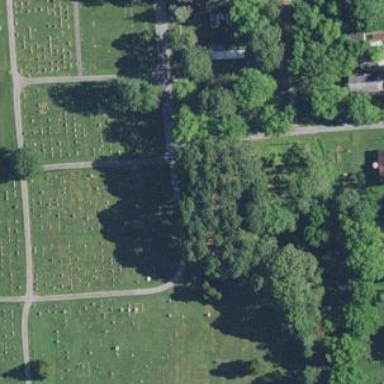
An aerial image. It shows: Cemetery.